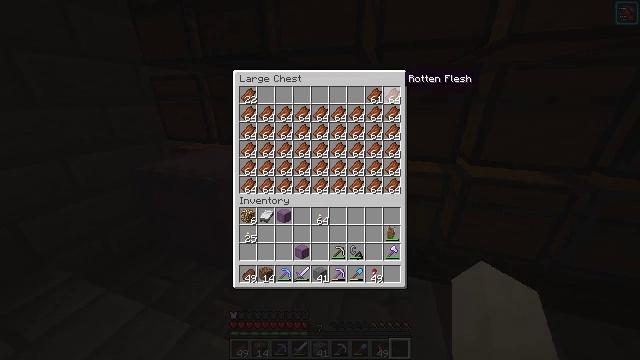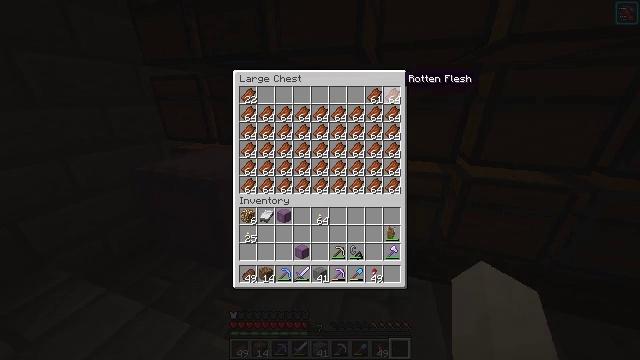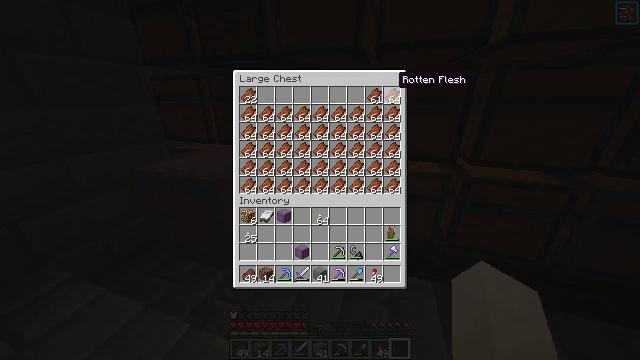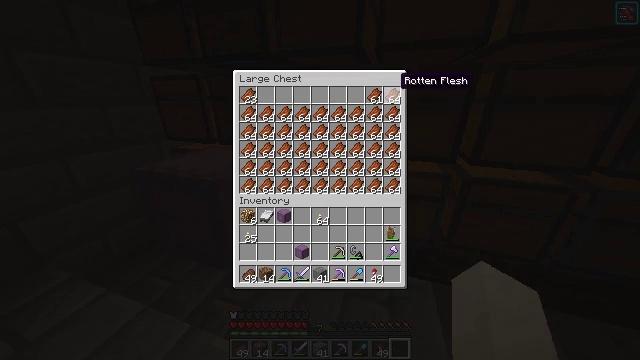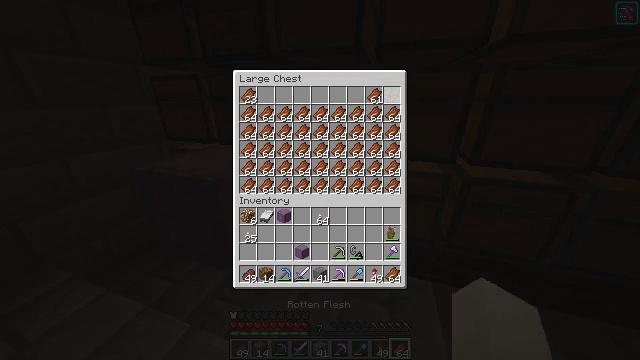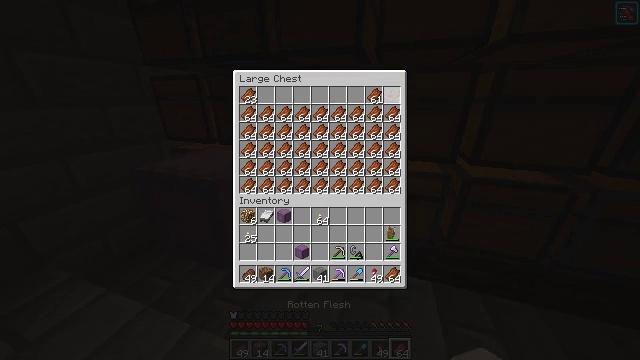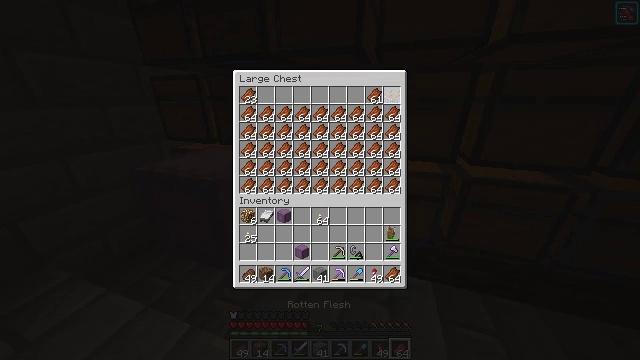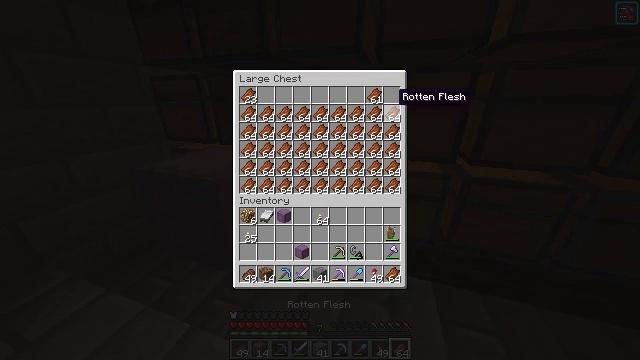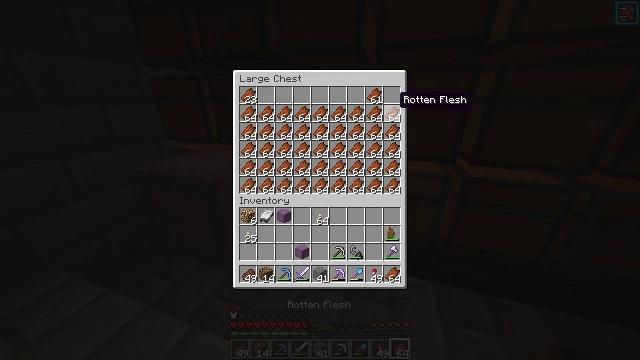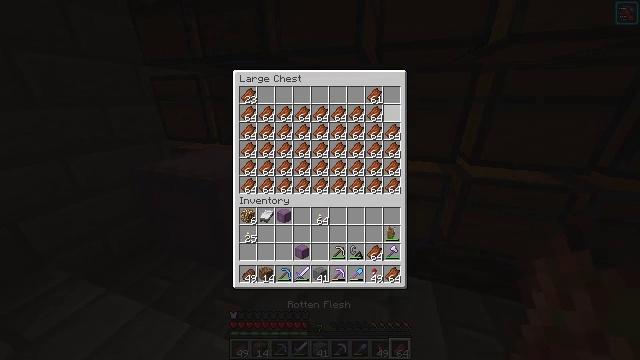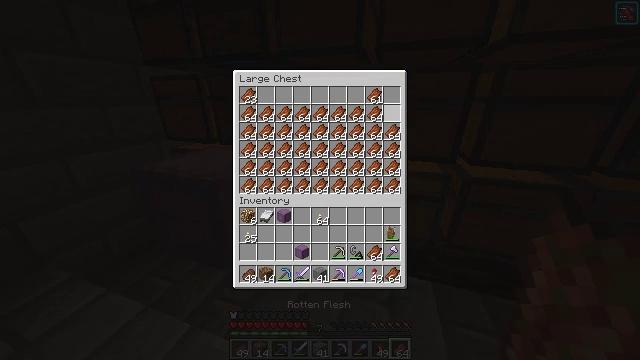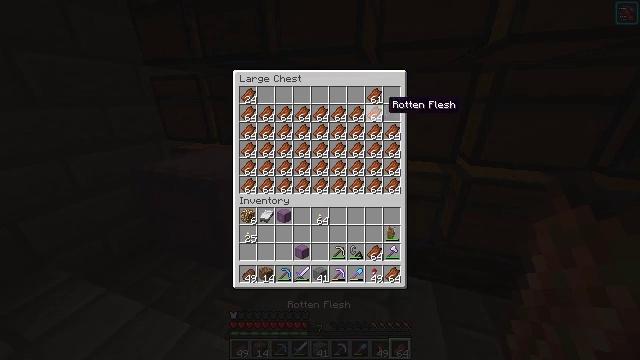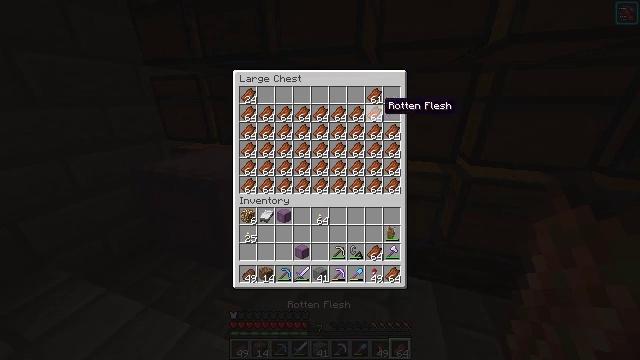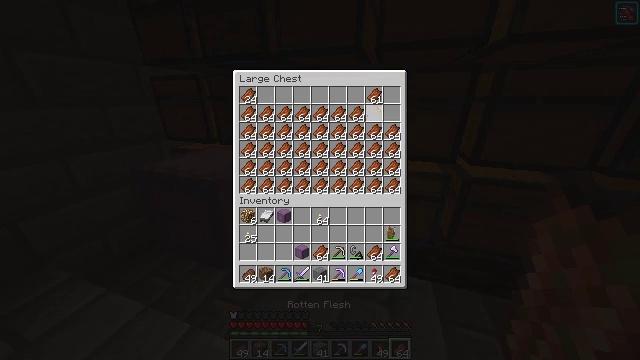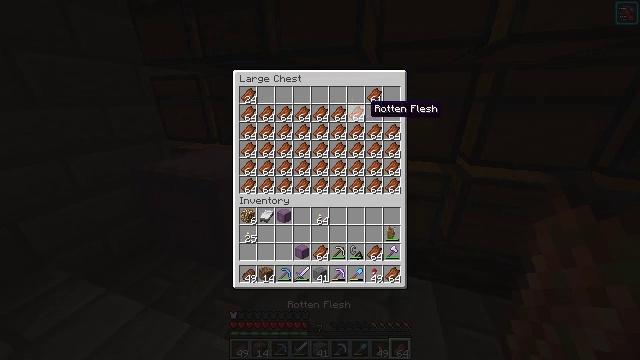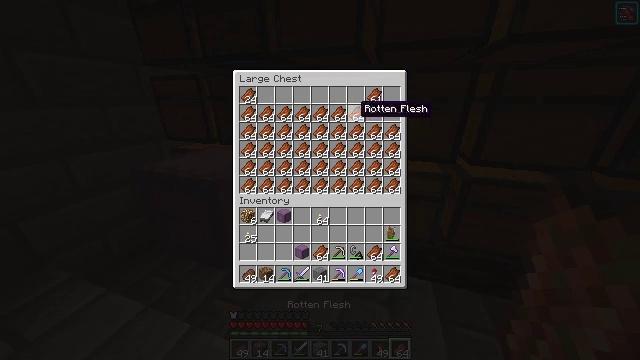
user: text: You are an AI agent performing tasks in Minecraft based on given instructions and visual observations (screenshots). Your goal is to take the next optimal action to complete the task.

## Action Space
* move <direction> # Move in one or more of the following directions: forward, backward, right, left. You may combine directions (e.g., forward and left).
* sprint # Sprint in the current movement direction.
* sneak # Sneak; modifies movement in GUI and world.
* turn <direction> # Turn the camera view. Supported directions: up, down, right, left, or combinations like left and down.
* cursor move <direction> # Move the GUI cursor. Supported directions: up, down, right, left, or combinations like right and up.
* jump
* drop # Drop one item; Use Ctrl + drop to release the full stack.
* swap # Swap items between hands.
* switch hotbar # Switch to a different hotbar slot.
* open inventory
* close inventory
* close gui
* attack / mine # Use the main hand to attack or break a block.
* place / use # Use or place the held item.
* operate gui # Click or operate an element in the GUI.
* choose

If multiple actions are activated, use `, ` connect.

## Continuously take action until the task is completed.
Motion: motion action
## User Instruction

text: Gather the shulker box for storage.
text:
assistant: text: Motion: sneak
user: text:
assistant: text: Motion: sneak
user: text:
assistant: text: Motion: sneak
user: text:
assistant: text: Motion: sneak, choose
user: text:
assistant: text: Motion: sneak, choose
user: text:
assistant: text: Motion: sneak, cursor move down
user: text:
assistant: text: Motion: sneak
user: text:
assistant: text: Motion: sneak
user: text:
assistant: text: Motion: sneak, choose
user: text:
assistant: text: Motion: sneak, choose
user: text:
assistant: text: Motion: sneak
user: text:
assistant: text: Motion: sneak
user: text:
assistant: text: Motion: sneak, choose
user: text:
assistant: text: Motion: sneak, cursor move left, choose
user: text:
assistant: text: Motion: sneak, cursor move left
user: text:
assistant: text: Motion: sneak, choose
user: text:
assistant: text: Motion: sneak, choose
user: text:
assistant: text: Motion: sneak, cursor move left
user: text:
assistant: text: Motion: sneak, choose
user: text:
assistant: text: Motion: sneak, choose
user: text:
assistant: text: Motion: sneak, cursor move left
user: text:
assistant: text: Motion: sneak, cursor move left
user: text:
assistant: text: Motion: sneak, choose
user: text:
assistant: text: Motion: sneak, choose
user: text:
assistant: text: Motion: sneak, cursor move left
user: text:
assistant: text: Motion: sneak, choose
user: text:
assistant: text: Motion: sneak, choose
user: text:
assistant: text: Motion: sneak, cursor move left
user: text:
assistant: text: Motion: sneak, choose
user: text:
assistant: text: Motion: sneak, choose